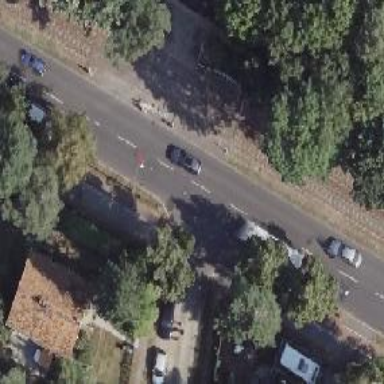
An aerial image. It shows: Secondary road with asphalt surface and cycle track on the right.